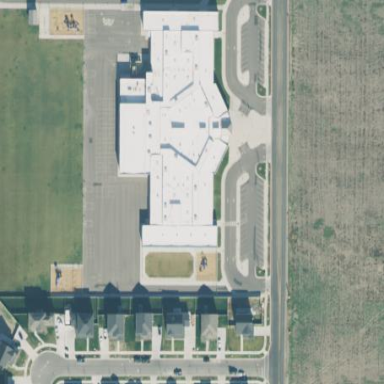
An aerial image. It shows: School building.